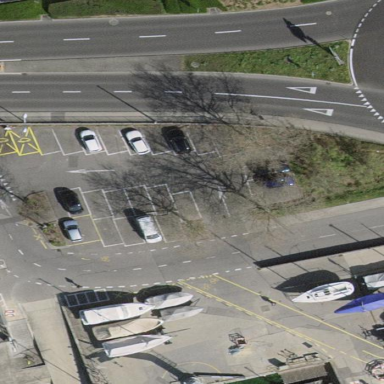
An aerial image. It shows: Parking area with surface.